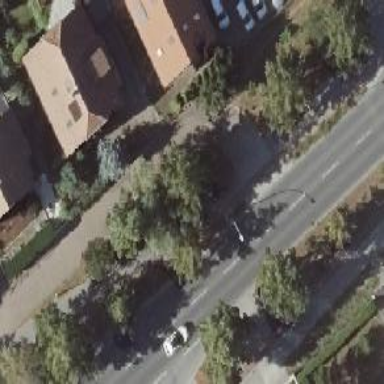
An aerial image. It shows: Sidewalk along the footway.